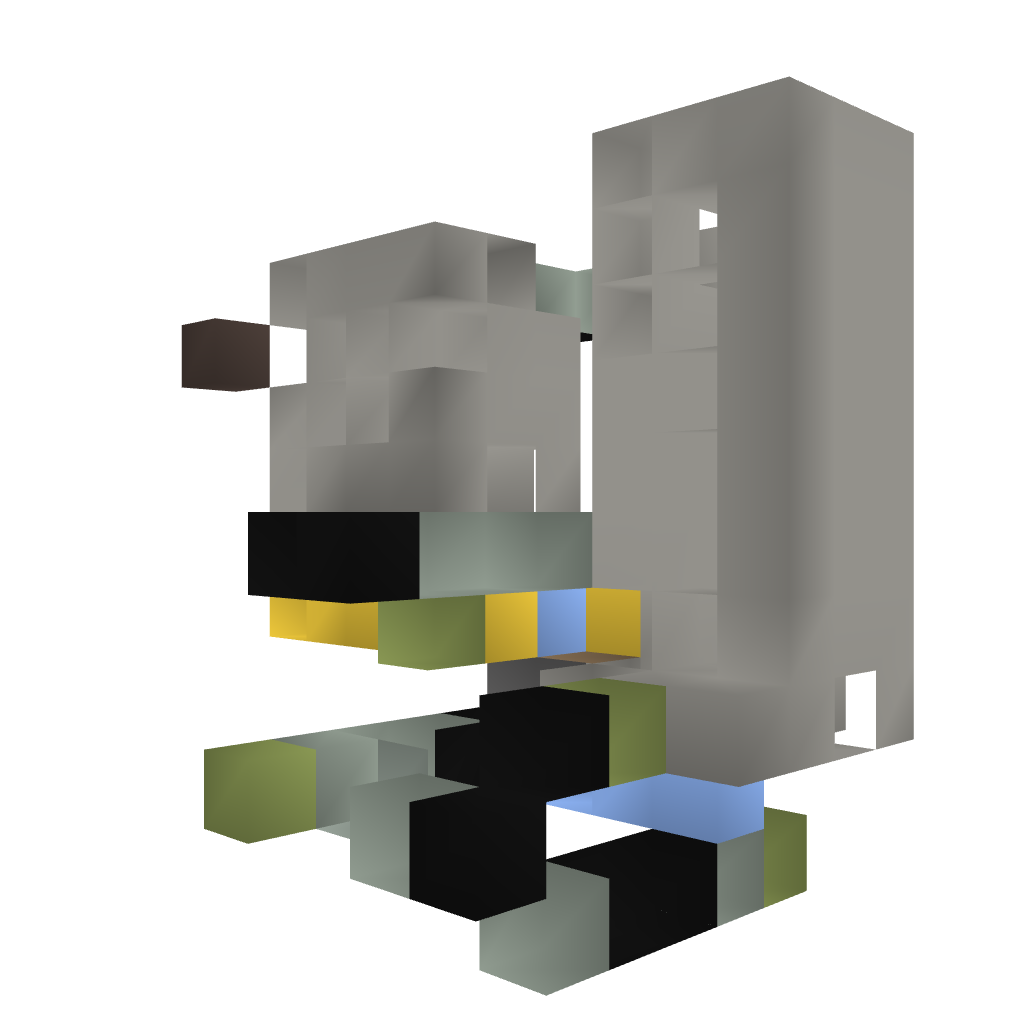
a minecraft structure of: Redstone Fish Tank